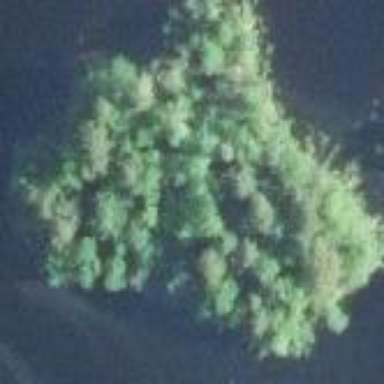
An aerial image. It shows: Islet covered with woodland.